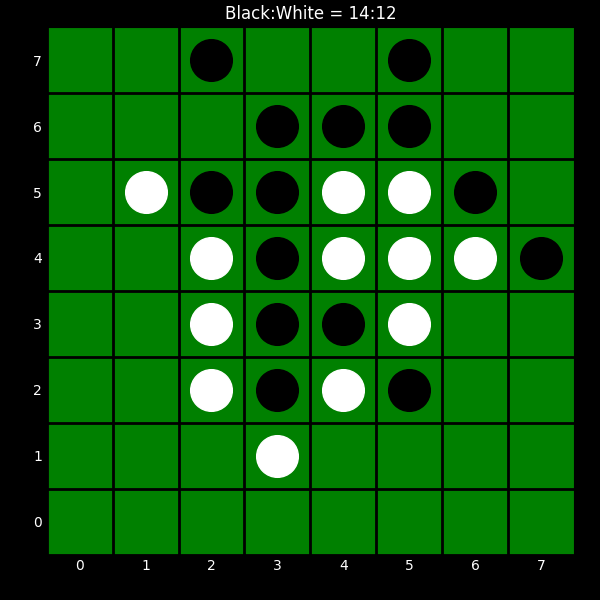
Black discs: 14
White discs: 12